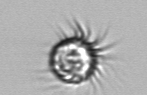
Label: Ciliophora